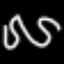
Label: squiggle